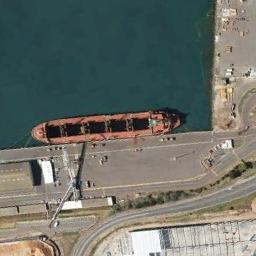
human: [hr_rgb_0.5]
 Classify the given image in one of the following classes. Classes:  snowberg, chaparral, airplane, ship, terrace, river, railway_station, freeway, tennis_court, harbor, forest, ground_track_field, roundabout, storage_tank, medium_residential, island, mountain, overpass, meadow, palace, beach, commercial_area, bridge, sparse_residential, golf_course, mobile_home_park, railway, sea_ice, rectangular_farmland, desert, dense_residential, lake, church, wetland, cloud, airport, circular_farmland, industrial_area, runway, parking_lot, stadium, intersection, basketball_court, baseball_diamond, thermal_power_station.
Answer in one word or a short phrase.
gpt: ship